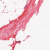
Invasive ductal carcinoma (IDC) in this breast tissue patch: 0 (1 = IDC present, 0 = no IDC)